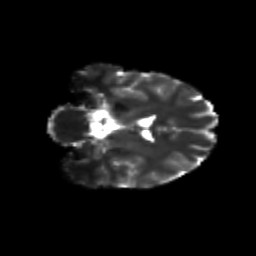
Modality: T2w
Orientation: coronal
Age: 24
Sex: male
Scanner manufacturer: siemens
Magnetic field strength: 3 T
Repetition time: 3.5 s
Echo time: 0.125 s